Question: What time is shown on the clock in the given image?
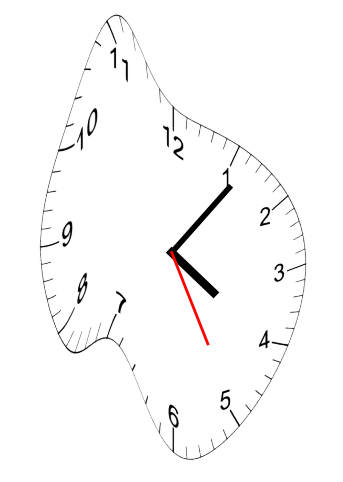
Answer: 04:06:25